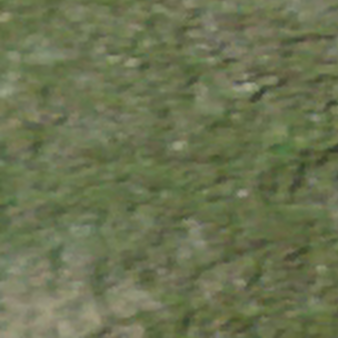
Label: other